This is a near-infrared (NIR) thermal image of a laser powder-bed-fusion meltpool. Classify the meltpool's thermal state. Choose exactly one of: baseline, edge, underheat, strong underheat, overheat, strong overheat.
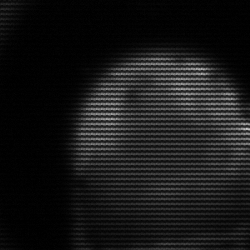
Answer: edge